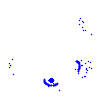
Particle: electron